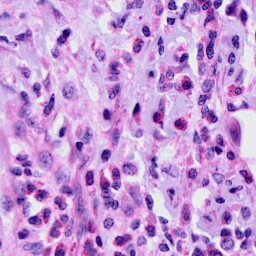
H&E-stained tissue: Cervix